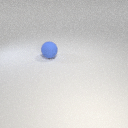
large blue rubber sphere